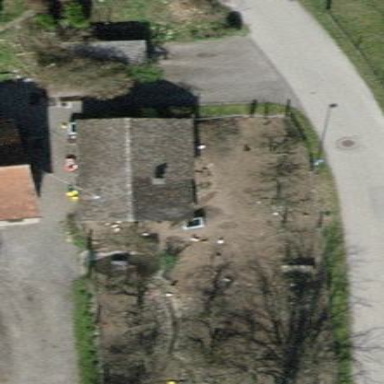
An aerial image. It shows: Farm auxiliary building with gabled roof.